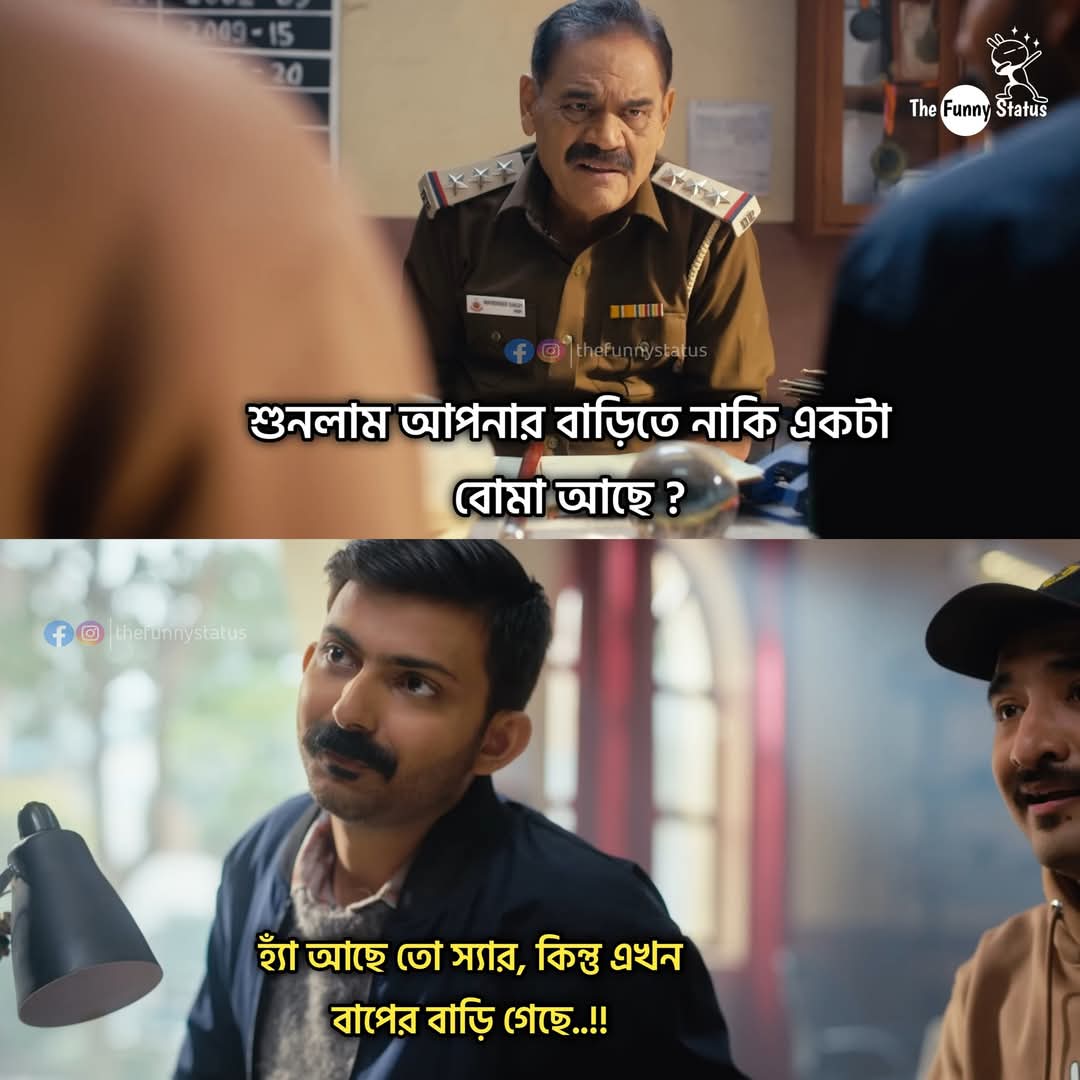
Text: শুনলাম আপনার বাড়িতে নাকি একটা বোমা আছে?
হ্যাঁ আছে তো স্যার, কিন্তু এখন বাপের বাড়ি গেছে..!!
Label: Non Hate